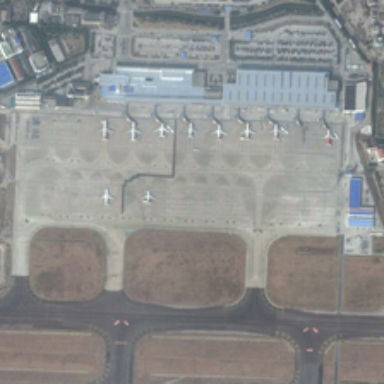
A large number of cars parked near the airport plains .